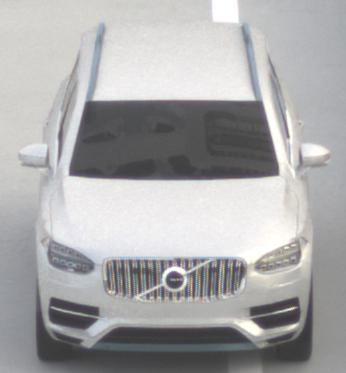
Make: Volvo
Model: XC90 B5
Detailed model: XC90 (L)
Model produced from: 2019/08
Model produced until: 2020/04
Doors: 5
Color: white
Road condition: dry road
Daytime: morning or afternoon
Contrast: low contrast